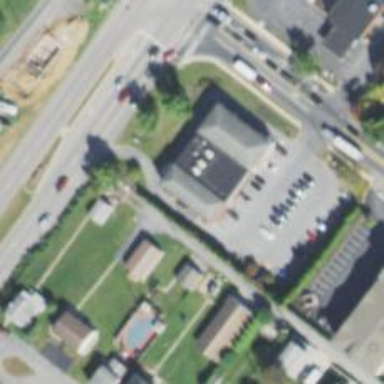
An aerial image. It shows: Pharmacy providing healthcare services.